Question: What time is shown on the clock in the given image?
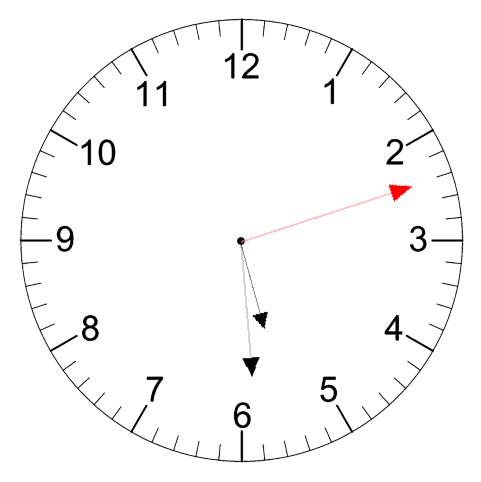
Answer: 05:29:12